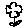
Label: flower